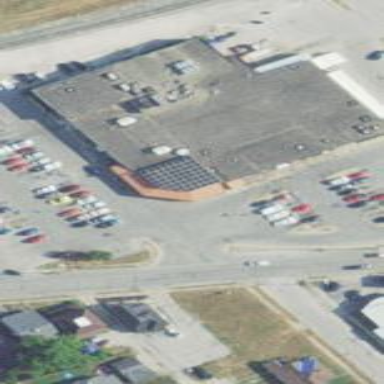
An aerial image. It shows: Supermarket building.